Current action and preconditions to check: trajectory_clear

Your task: For each precondition in the list above, predict whether it will hold at this action.

Consider the current scene as observed from the mobile robot's camera, and analyze the predicted future states of all dynamic agents (e.g., people, animals, vehicles, or any moving entities) within the NEXT SECOND.

IMPORTANT: Only answer "very likely" if you are absolutely certain—based on strong, clear evidence—that a dynamic agent will violate the precondition in the predicted future state. Do NOT answer "very likely" for unlikely, ambiguous, or low-probability risks.

Ask yourself for each precondition: Is there a high probability, with clear and convincing evidence, that the predicted future states of any dynamic agent will interfere with the predicted future state of the currently executing action within the NEXT SECOND, causing that precondition to fail?

Assess the risk level based on these predictions. Use "likely" or "very likely" if motions create a clear risk of interference.

Use "neutral" or "improbable" if agents are nearby but their predicted paths are clearly diverging or non-conflicting.

Failure Risk Categories: "very improbable", "improbable", "neutral", "likely", "very likely"

Answer Format: Output ONLY the probability_of_failure value from these categories: "very improbable", "improbable", "neutral", "likely", "very likely"

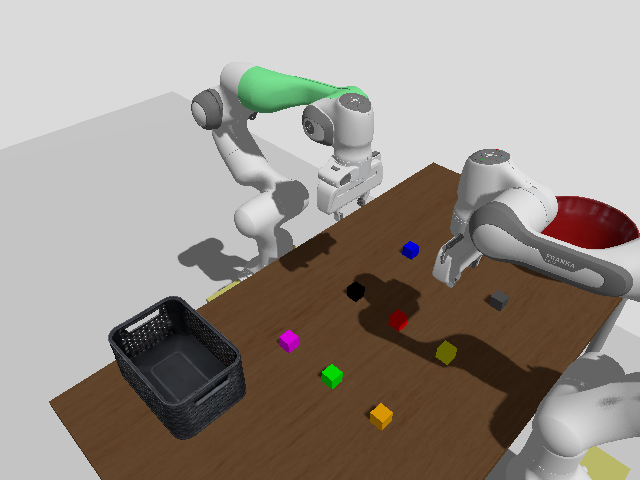

Answer: improbable